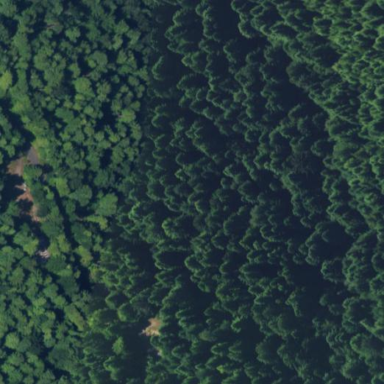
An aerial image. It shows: Forest area.